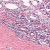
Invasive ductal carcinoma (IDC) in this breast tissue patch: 1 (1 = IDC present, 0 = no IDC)